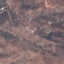
Land use / land cover: HerbaceousVegetation